Interaction volume radius: 5 \u00c5
Interaction volume height: 20 \u00c5
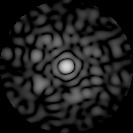
Disorder parameter: 0.8426